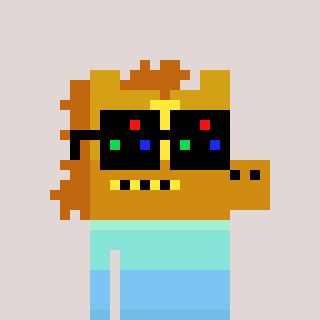
a pixel art character with square black sunglasses, a yellow horse-shaped head and a orange-colored body on a warm background